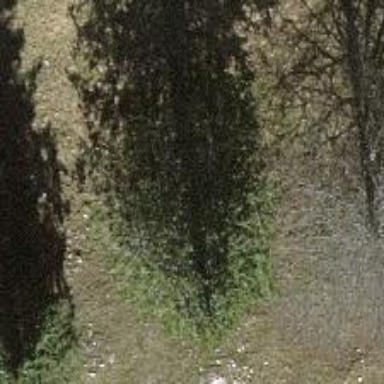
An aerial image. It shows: Beautiful tree in nature.